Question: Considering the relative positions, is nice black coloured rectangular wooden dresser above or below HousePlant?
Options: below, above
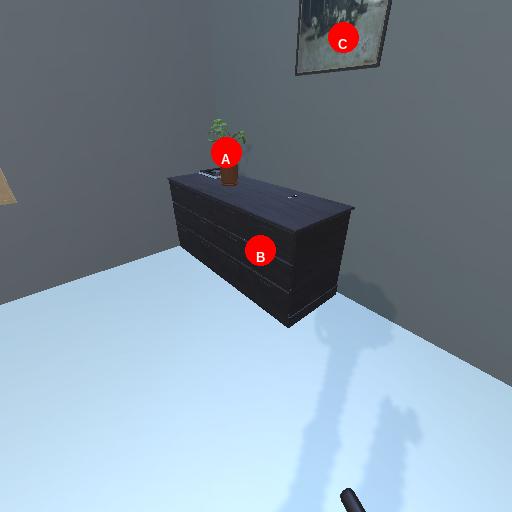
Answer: below